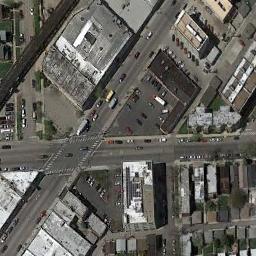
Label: intersection